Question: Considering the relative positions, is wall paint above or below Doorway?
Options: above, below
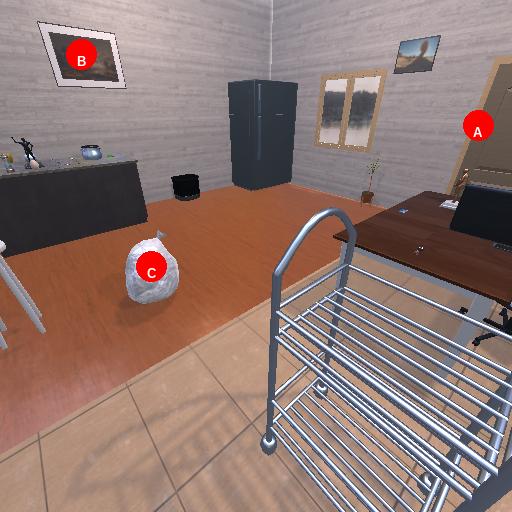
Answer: above